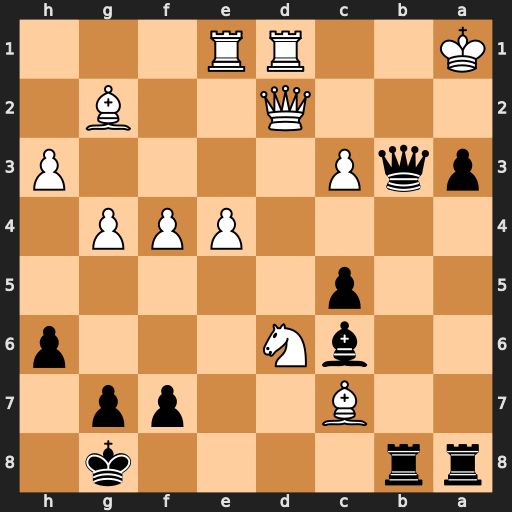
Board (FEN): rr4k1/2B2pp1/2bN3p/2p5/4PPP1/pqP4P/3Q2B1/K2RR3
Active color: b
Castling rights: -
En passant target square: -
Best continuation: Qb2+ Qxb2 axb2+ Kb1 Ra1+ Kc2 Ba4+